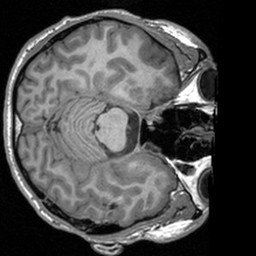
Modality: T1w
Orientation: axial
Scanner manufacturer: siemens
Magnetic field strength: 3 T
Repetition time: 1.9 s
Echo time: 0.00226 s